Interaction volume radius: 10 \u00c5
Interaction volume height: 25 \u00c5
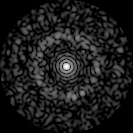
Disorder parameter: 0.8334